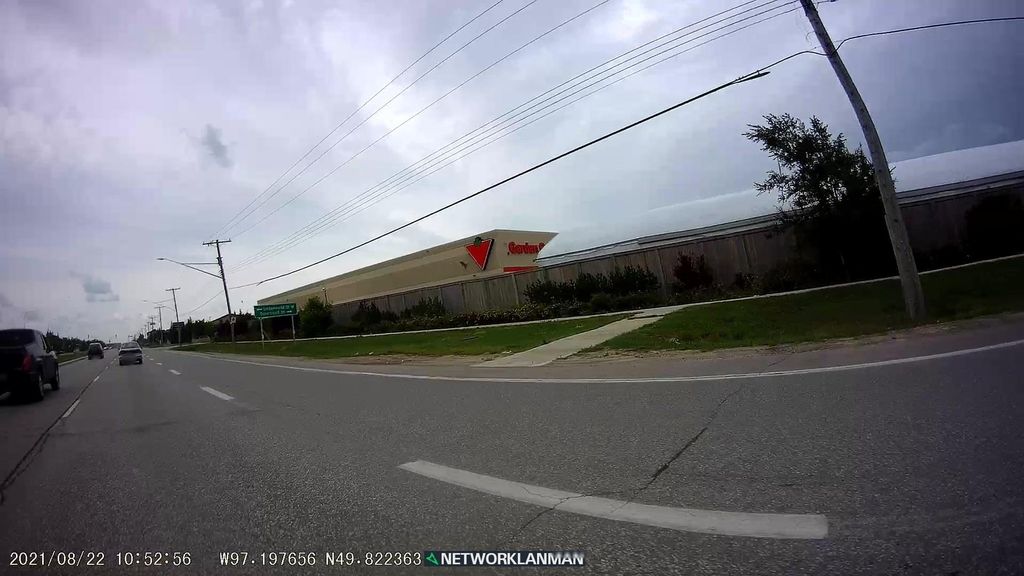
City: winnipeg